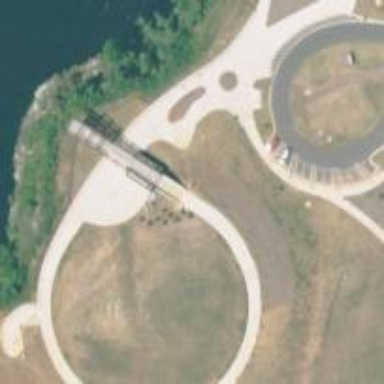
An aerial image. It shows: Path with excellent visibility. The bridge is cantilever with truss structure.